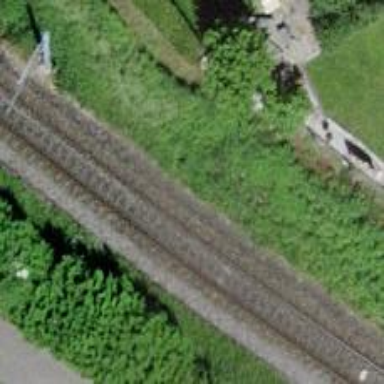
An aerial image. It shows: Single-track railway with electrified contact lines.